Question: Count the number of objects in the diagram.
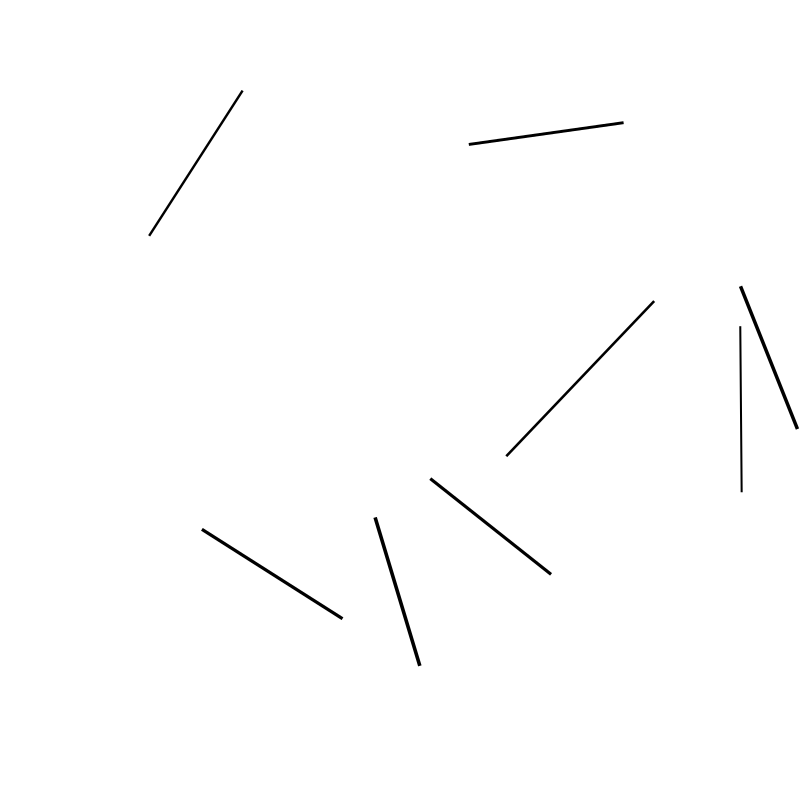
Answer: 8